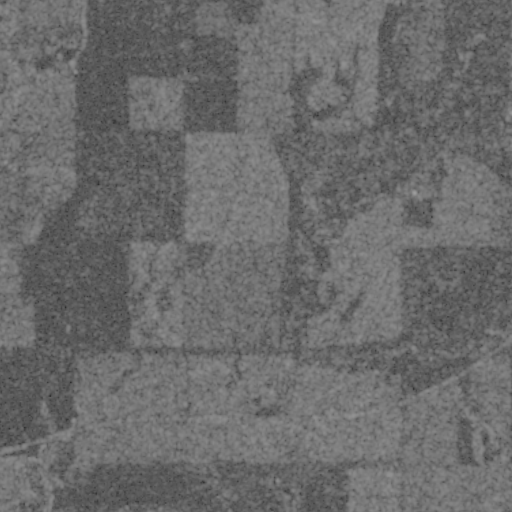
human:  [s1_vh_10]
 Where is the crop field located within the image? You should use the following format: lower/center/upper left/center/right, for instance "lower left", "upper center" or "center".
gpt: The crop field is located in the lower of the image.
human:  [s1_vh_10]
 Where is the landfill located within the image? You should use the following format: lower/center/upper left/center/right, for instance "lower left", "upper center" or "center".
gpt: There is no landfill in the image.

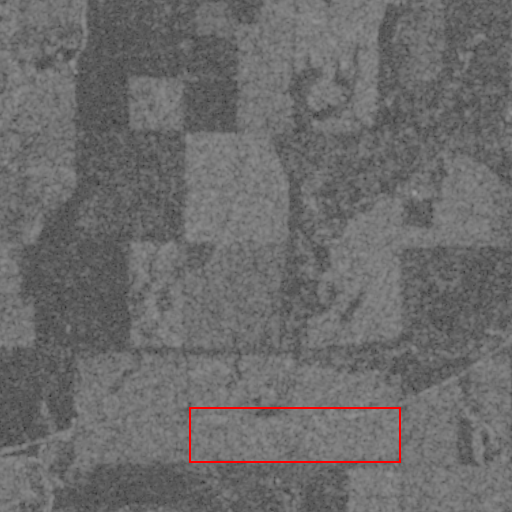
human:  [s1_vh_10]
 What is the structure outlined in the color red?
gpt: The structure outlined in red is a crop field.
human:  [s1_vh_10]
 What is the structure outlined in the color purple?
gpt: There is no purple outline.